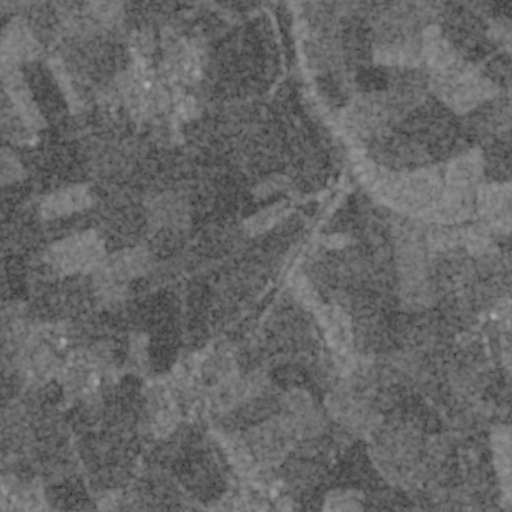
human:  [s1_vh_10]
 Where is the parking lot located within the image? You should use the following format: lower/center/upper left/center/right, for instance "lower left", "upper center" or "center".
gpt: The parking lot is located in the lower left of the image.
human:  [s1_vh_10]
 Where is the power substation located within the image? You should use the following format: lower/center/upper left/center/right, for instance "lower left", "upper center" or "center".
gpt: The power substation is located in the upper left of the image.
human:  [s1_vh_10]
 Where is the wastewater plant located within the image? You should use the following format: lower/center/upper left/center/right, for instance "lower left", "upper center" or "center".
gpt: The wastewater plant is located in the upper center of the image.
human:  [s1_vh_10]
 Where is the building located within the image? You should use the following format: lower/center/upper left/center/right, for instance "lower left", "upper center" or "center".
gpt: There is no building in the image.

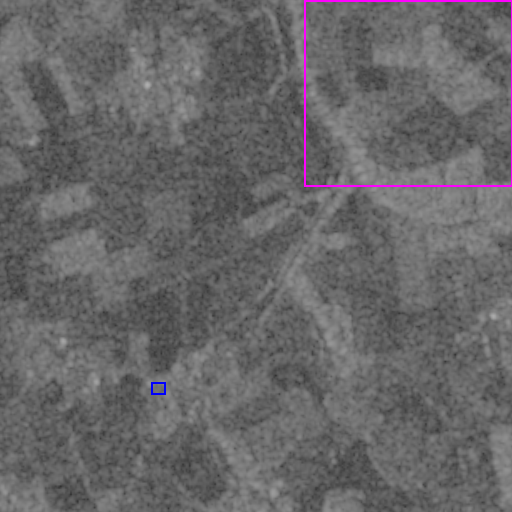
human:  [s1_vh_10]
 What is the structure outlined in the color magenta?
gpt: The structure outlined in magenta is a crop field.
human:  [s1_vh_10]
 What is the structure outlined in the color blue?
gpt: The structure outlined in blue is a park.
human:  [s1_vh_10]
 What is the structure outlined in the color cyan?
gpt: There is no cyan outline.